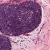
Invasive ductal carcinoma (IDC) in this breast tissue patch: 0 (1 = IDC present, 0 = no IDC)